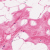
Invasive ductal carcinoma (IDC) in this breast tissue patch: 0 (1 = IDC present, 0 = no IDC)